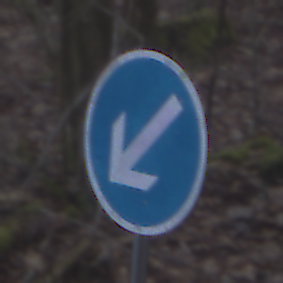
Verkehrszeichen: VorgeschriebeneVorbeifahrtLinks
Umgebung: Outdoor, Nature
Tageszeit: MorningAfternoon
Wetter: Overcast
Licht: Natural
Jahreszeit: Winter
Kontrast: LowContrast